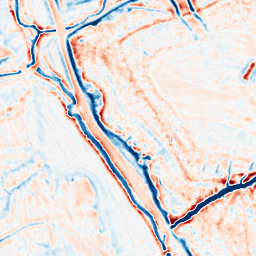
Category: edge_preserving
Decomposition family: bilateral
Decomposition parameters: d: 15
sigma_color: 50
sigma_space: 150
Upsampling method: bilinear
Upsampling parameters: scale: 2
Upsampling scale: 2